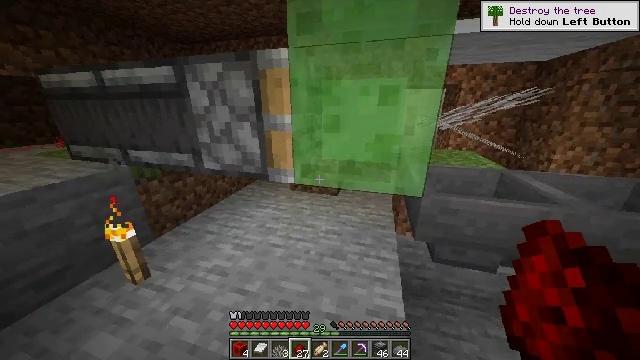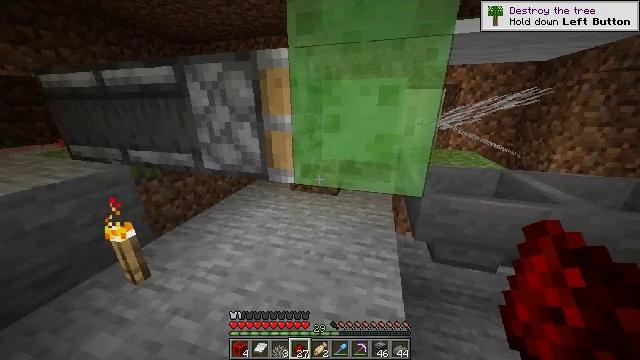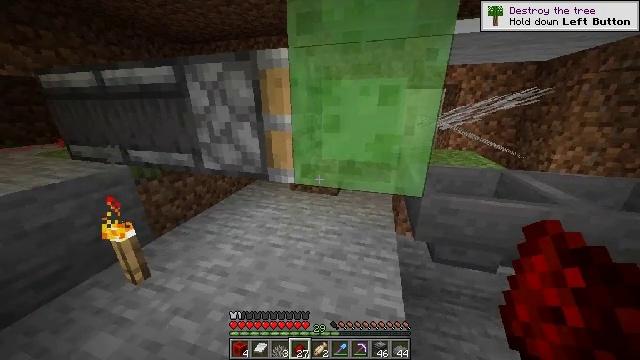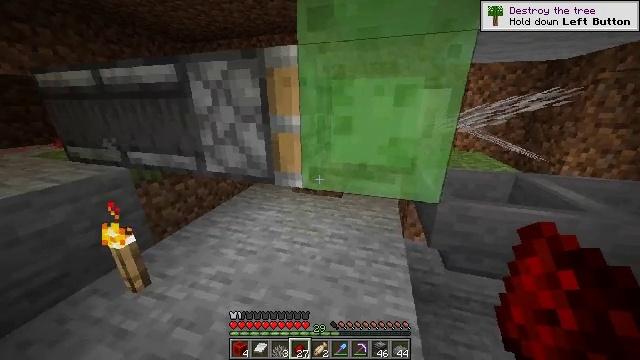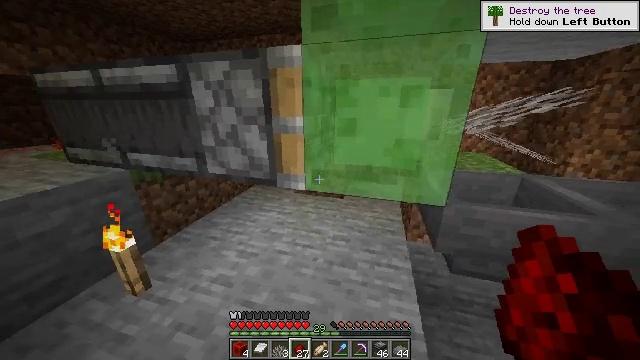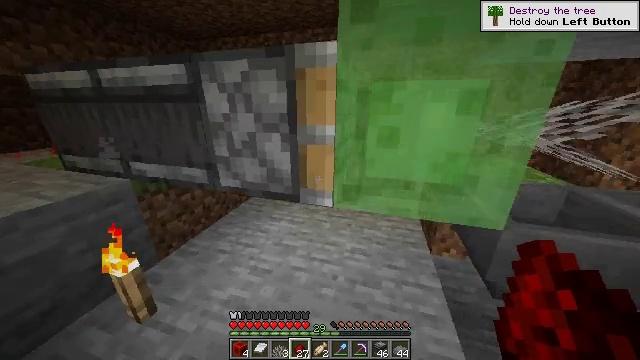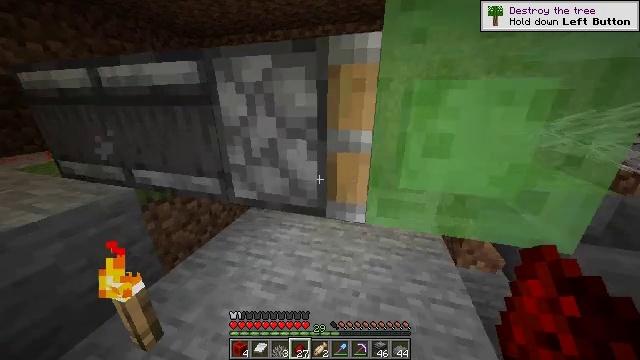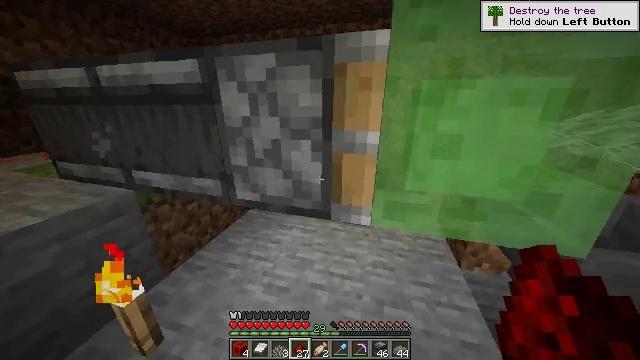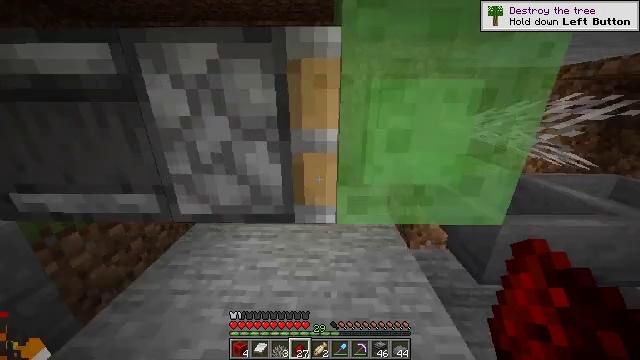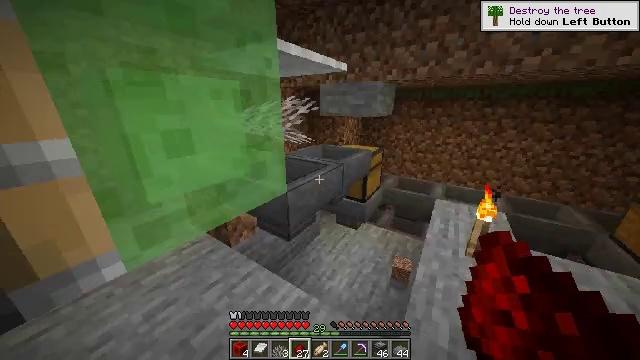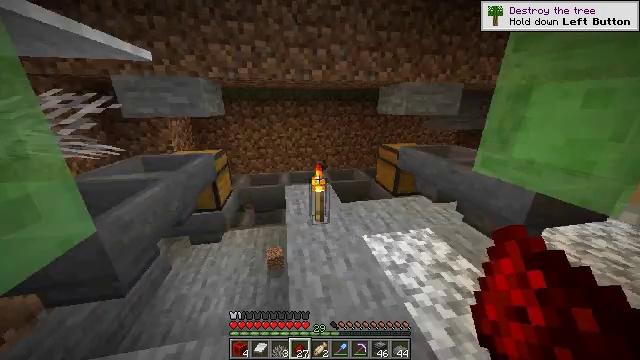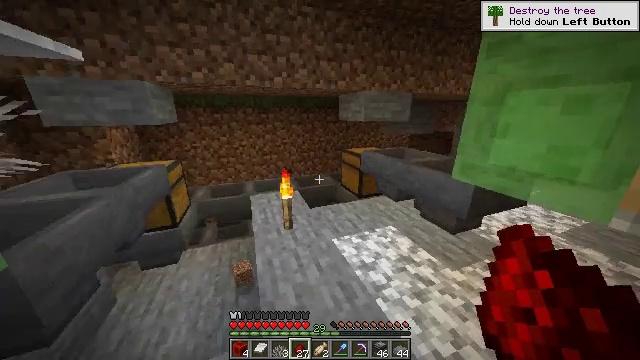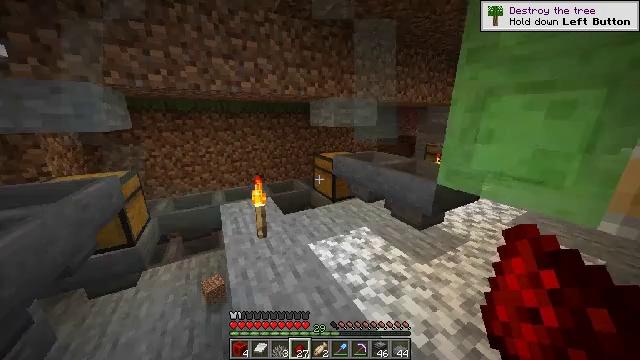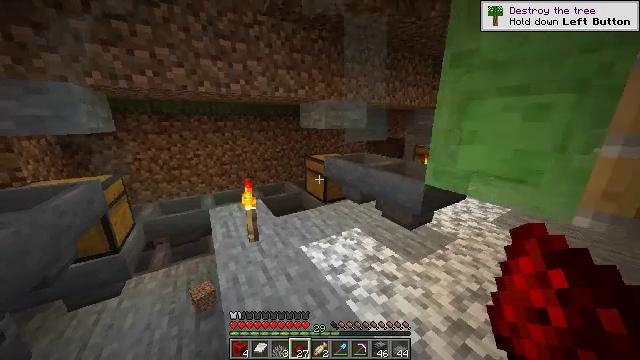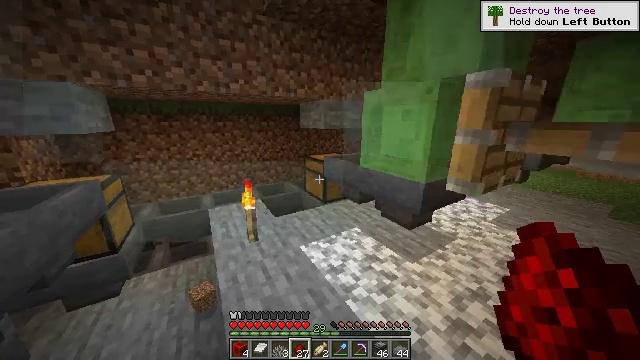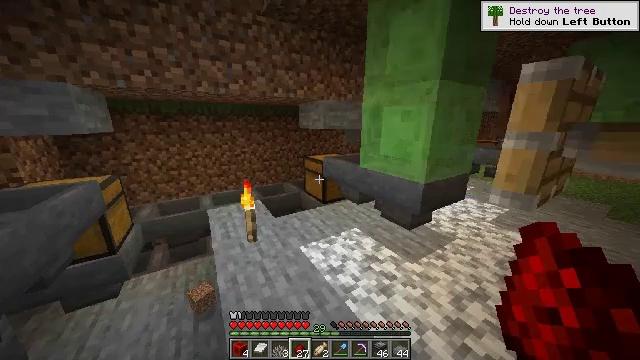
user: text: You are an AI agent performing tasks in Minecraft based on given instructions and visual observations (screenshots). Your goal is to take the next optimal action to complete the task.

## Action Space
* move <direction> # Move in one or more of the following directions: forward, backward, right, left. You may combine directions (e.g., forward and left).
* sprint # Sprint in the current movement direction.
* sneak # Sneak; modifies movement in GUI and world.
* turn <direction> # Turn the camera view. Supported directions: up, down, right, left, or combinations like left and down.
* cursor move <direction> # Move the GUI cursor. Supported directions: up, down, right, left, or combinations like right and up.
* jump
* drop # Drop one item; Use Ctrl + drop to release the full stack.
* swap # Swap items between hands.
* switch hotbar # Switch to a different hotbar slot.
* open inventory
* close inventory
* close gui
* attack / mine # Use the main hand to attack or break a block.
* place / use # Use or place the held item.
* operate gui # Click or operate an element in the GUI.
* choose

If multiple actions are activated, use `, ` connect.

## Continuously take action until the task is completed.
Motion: motion action
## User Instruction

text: Collect the observer.
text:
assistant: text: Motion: no_op
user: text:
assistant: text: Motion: no_op
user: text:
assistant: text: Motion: move forward and move left
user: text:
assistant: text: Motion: move forward and move left
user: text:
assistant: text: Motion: move forward and move left
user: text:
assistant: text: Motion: no_op
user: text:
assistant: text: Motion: no_op
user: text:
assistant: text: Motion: turn right
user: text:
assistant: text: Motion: turn right
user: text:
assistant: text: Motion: turn right
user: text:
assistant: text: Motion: turn right and up
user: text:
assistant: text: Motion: turn right and up
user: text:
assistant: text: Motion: turn right
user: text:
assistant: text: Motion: no_op
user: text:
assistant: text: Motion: no_op
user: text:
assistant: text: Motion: no_op
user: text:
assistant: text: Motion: no_op
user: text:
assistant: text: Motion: no_op
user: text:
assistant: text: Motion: no_op
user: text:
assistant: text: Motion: no_op
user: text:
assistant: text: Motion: no_op
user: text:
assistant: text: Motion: no_op
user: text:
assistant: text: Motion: move forward, turn right
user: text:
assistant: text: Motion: move forward and move left, turn right
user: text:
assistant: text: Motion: move forward and move left, turn right and down
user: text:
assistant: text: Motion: move forward and move left, turn right
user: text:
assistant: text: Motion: move forward and move left, turn right and down
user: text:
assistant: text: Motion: move forward and move left, turn right and down
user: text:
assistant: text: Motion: move forward and move left, turn right
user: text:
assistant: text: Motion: move forward and move left, turn right